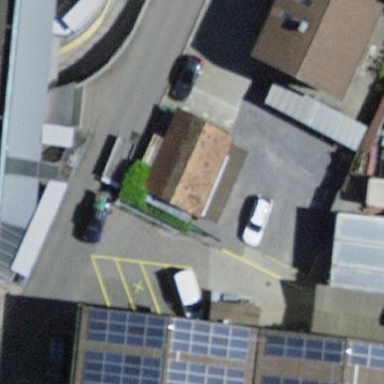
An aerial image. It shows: Garage.